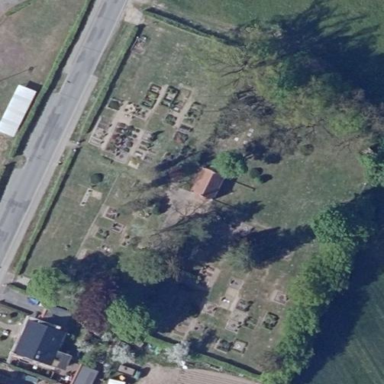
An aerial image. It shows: Cemetery.